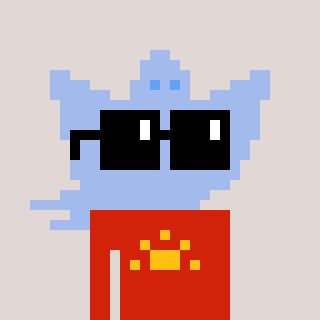
a pixel art character with square black sunglasses, a ghost-B-shaped head and a red-colored body on a warm background